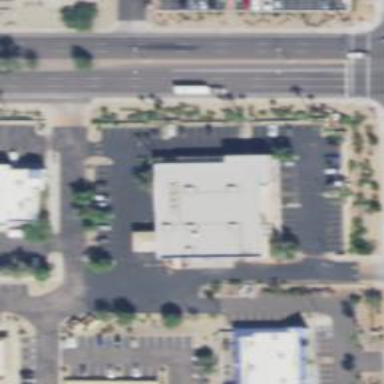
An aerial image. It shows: Pharmacy providing healthcare services.